Question: Can't find how to implement such control and don't know even it's name:

Every 1, 2 and 3 elements are the same custom controls (let name them ). Items should be slideable in both directions by finger and (will be great) also by tapping according dots below control. It is important to see the whole single item at the screen ( part of 1st and part of 2nd like with 'ListView').
Is it implementable on Android? If so, please, show how to do this and tell me .
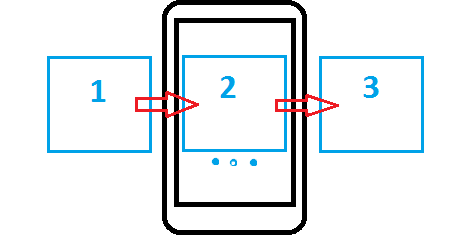
Answer: Here is a sample with the same that follows your requirement
<URL>